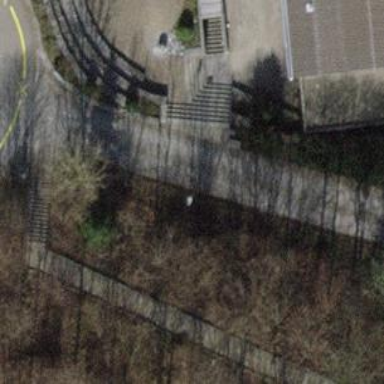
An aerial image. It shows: Set of steps on the road.